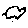
Label: cat